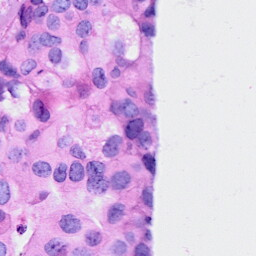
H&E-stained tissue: Breast